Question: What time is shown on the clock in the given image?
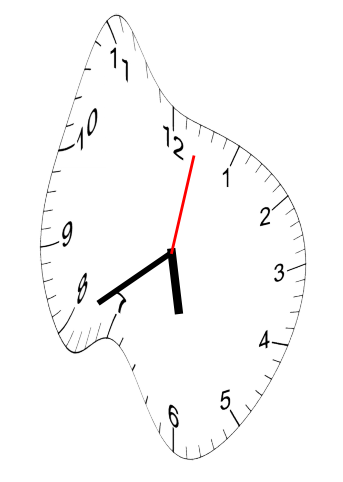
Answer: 05:40:02